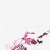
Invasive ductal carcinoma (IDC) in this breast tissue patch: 0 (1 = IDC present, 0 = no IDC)